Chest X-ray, PA view. Patient: 20 years old, sex F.
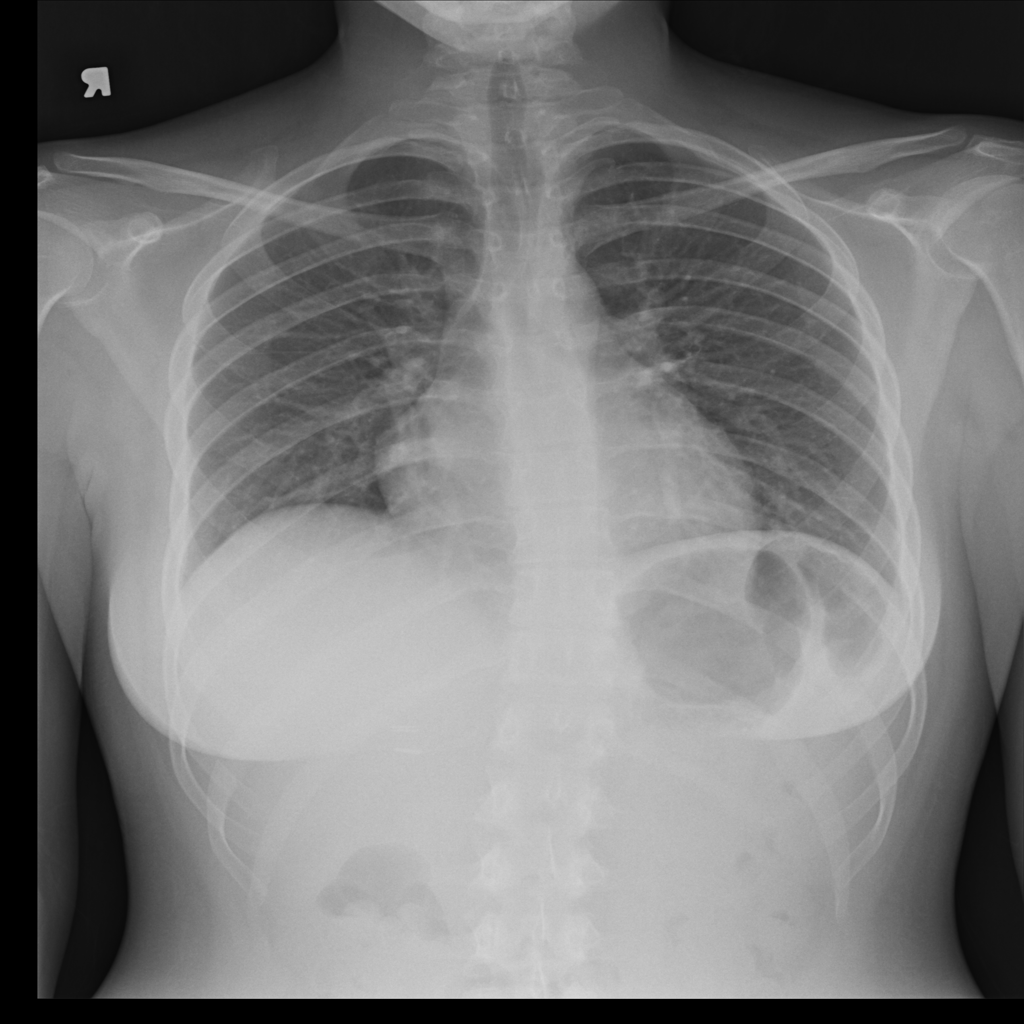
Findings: Cardiomegaly, Effusion